Question: So I want to use jQuery-ui autocomplete plugin to just get the sorted data in json format so that I can create my own custom UI. Custom UI would be like the one in attached sample image. For this, I need that the plugin doesn't show its default list.
Thanks,
Gaurav
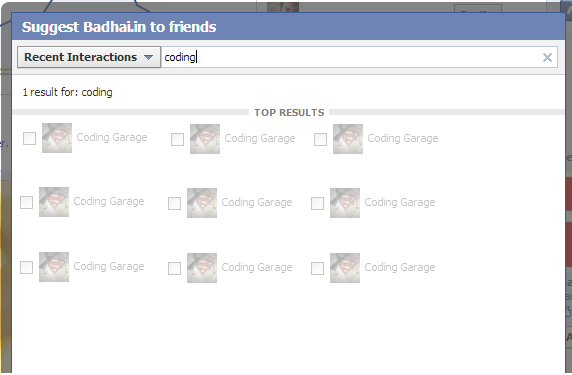
Answer: In autocomplete, there is a function called _renderItem .
'''
_renderItem: function( ul, item) {
return $( "<li></li>" )
.data( "item.autocomplete", item )
.append( "<a>" + item.label + "</a>" )
.appendTo( ul );
},
'''
So, you can replace that _renderItem with your own.